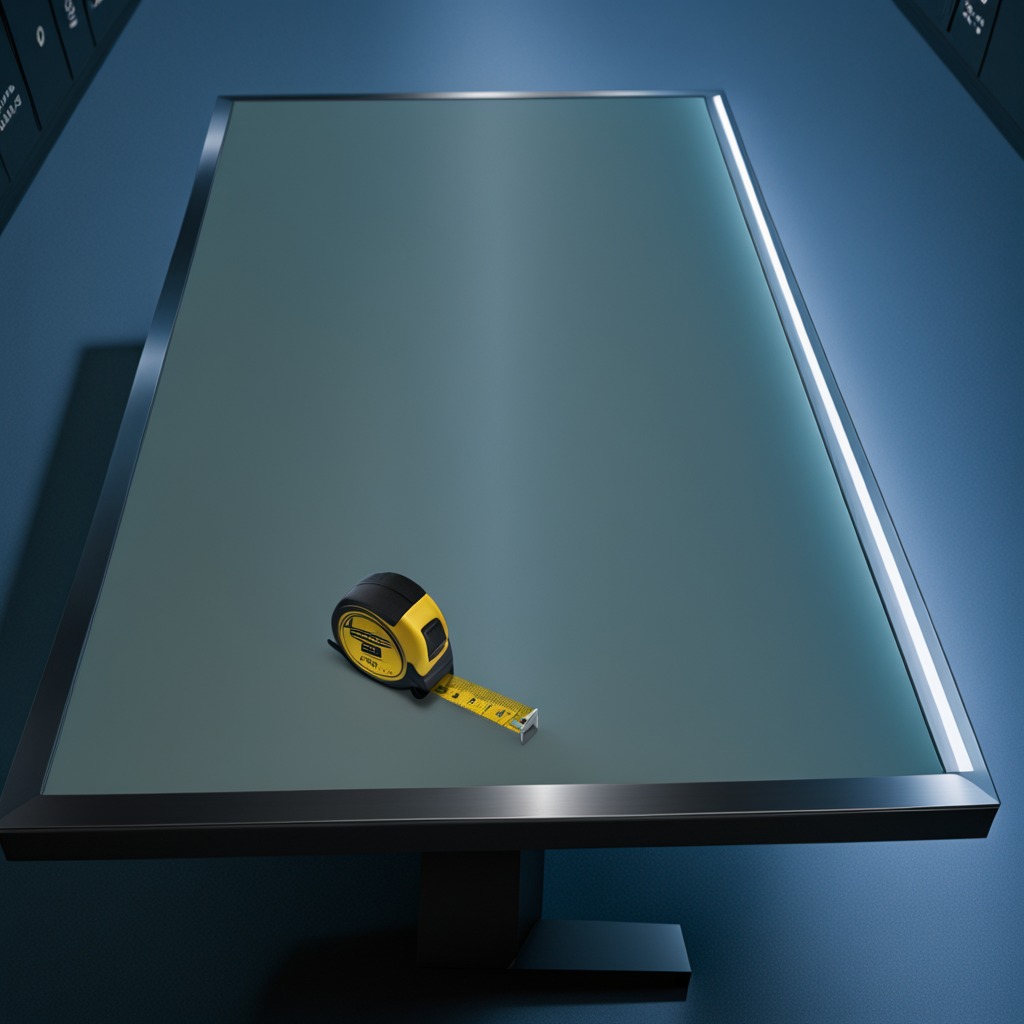
A measuring tape lies on a clean empty table in a railway signal maintenance room lit by harsh overhead fluorescents photorealistic surface textures crisp shadows high dynamic range